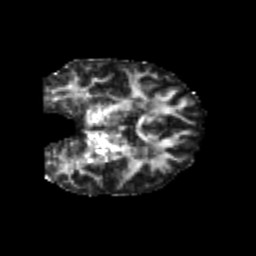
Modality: FA
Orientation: coronal
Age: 24
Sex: female
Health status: healthy
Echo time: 0.074 s